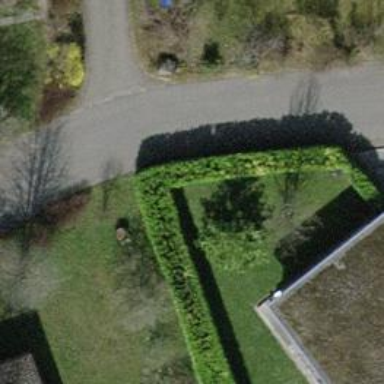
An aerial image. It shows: Hedge acting as barrier.